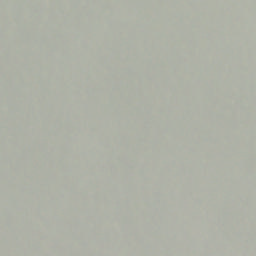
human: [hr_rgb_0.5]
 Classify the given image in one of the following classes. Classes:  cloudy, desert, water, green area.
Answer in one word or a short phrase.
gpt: cloudy